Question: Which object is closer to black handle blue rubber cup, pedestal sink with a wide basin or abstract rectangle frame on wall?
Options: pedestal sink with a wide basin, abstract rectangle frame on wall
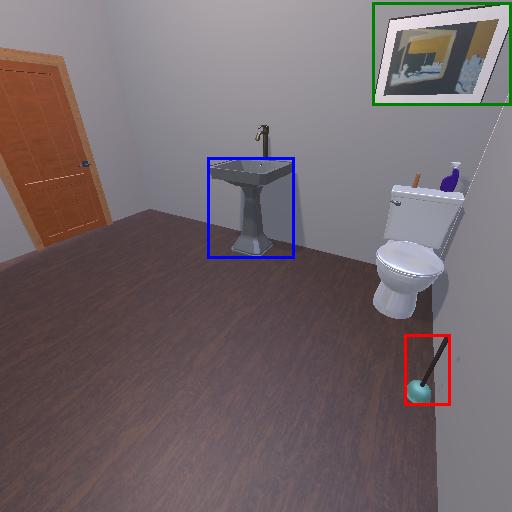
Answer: pedestal sink with a wide basin